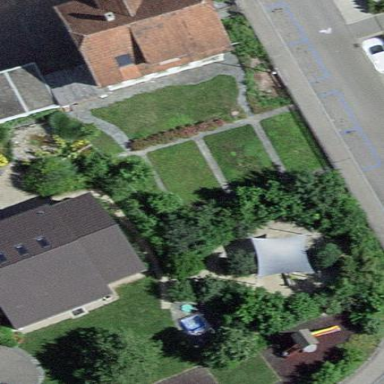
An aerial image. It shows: Kindergarten building.